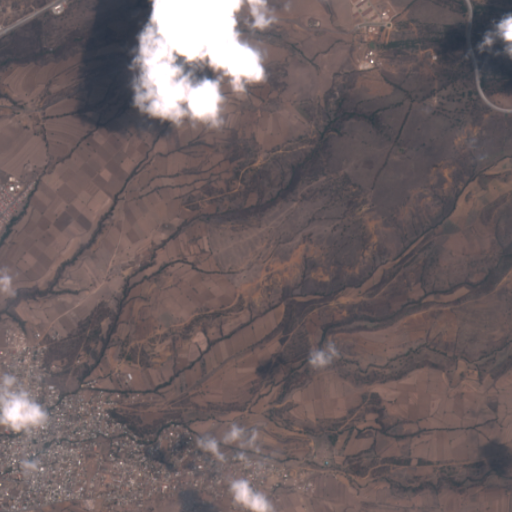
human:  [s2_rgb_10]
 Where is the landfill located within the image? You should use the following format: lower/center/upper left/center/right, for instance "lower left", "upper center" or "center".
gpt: The landfill is located in the lower center of the image.
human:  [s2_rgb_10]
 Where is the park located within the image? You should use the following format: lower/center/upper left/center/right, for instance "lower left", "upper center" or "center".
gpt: The park is located in the lower left of the image.
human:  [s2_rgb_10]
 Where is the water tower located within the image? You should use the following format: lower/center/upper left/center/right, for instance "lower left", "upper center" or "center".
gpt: The water tower is located in the lower left of the image.
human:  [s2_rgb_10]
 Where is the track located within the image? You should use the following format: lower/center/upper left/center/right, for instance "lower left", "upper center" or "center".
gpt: There is no track in the image.